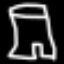
Label: pants